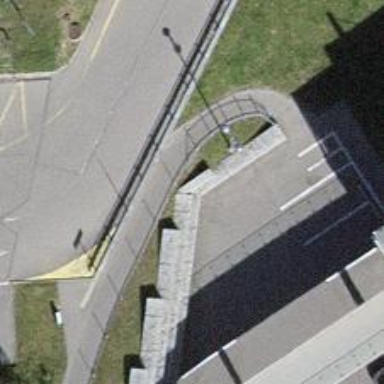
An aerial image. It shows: Retaining wall.